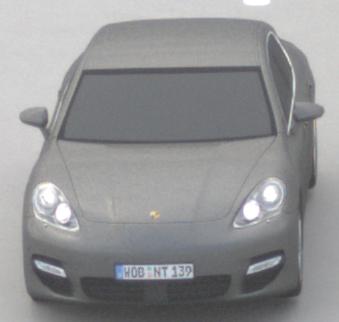
Make: Porsche
Model: Panamera
Detailed model: Panamera (970)
Model produced from: 2010/05
Model produced until: 2013/04
Doors: 5
Color: gray
Road condition: dry road
Daytime: midday
Contrast: low contrast